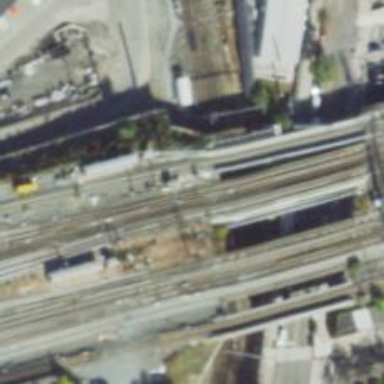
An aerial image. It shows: Railway with electrified contact lines.